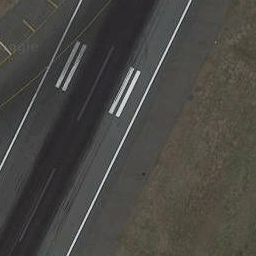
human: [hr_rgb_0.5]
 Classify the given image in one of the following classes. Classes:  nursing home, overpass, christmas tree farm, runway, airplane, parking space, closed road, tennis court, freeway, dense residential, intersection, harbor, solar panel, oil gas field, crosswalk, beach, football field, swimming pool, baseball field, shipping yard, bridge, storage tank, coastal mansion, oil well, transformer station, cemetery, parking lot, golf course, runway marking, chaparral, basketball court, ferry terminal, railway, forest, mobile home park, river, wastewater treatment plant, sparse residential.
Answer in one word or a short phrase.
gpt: runway